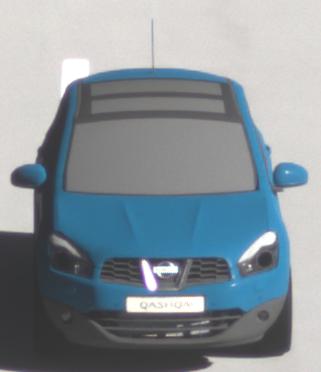
Make: Nissan
Model: Qashqai 1.6
Detailed model: Qashqai (J10)
Model produced from: 2010/03
Model produced until: 2010/08
Doors: 5
Color: blue
Road condition: dry road
Daytime: morning or afternoon
Contrast: high contrast